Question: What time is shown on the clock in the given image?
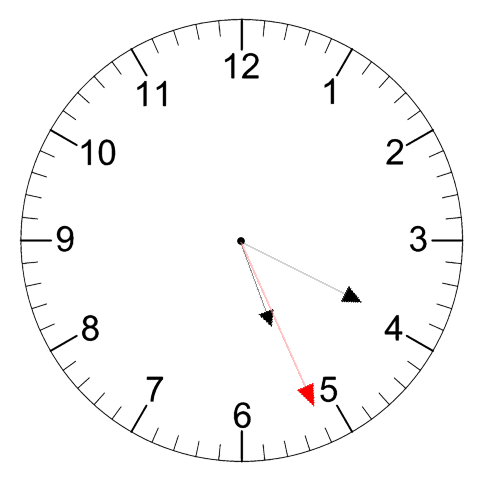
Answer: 05:19:26